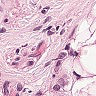
Metastatic tissue present: yes